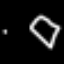
Label: diamond